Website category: phone
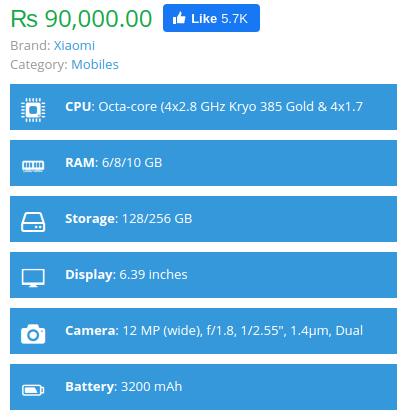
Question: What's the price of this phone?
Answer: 90,000.00

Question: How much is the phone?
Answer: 90,000.00

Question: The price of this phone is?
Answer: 90,000.00

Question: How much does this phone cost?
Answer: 90,000.00

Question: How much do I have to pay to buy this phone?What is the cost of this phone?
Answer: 90,000.00

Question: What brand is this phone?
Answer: Xiaomi

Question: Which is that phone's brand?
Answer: Xiaomi

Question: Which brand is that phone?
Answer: Xiaomi

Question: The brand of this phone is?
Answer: Xiaomi

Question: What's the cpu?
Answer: Octa-core (4x2.8 GHz Kryo 385 Gold & 4x1.7 GHz Kryo 385 Silver)

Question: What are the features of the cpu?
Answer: Octa-core (4x2.8 GHz Kryo 385 Gold & 4x1.7 GHz Kryo 385 Silver)

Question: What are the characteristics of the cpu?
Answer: Octa-core (4x2.8 GHz Kryo 385 Gold & 4x1.7 GHz Kryo 385 Silver)

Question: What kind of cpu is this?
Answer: Octa-core (4x2.8 GHz Kryo 385 Gold & 4x1.7 GHz Kryo 385 Silver)

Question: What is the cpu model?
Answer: Octa-core (4x2.8 GHz Kryo 385 Gold & 4x1.7 GHz Kryo 385 Silver)

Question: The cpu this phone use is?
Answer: Octa-core (4x2.8 GHz Kryo 385 Gold & 4x1.7 GHz Kryo 385 Silver)

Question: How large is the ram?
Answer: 6/8/10 GB

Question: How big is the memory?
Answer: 6/8/10 GB

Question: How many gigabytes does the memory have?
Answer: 6/8/10 GB

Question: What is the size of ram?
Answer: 6/8/10 GB

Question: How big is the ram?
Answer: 6/8/10 GB

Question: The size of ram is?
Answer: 6/8/10 GB

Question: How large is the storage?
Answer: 128/256 GB

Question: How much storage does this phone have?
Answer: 128/256 GB

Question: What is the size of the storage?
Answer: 128/256 GB

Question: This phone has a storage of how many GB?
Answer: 128/256 GB

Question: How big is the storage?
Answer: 128/256 GB

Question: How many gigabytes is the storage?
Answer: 128/256 GB

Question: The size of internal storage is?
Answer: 128/256 GB

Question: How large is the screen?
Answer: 6.39 inches

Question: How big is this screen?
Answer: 6.39 inches

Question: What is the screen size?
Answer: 6.39 inches

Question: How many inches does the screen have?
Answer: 6.39 inches

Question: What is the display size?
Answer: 6.39 inches

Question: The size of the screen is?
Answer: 6.39 inches

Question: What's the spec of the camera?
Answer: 12 MP (wide), f/1.8, 1/2.55", 1.4m, Dual Pixel PDAF, 4-axis OIS 12 MP (telephoto), 1/3.4", 1.0m

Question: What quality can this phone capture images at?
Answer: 12 MP (wide), f/1.8, 1/2.55", 1.4m, Dual Pixel PDAF, 4-axis OIS 12 MP (telephoto), 1/3.4", 1.0m

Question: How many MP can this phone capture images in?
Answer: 12 MP (wide), f/1.8, 1/2.55", 1.4m, Dual Pixel PDAF, 4-axis OIS 12 MP (telephoto), 1/3.4", 1.0m

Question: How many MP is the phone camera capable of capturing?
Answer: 12 MP (wide), f/1.8, 1/2.55", 1.4m, Dual Pixel PDAF, 4-axis OIS 12 MP (telephoto), 1/3.4", 1.0m

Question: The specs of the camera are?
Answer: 12 MP (wide), f/1.8, 1/2.55", 1.4m, Dual Pixel PDAF, 4-axis OIS 12 MP (telephoto), 1/3.4", 1.0m

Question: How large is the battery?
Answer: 3200 mAh

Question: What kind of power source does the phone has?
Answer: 3200 mAh

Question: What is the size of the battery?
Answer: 3200 mAh

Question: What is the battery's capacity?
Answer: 3200 mAh

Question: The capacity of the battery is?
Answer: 3200 mAh